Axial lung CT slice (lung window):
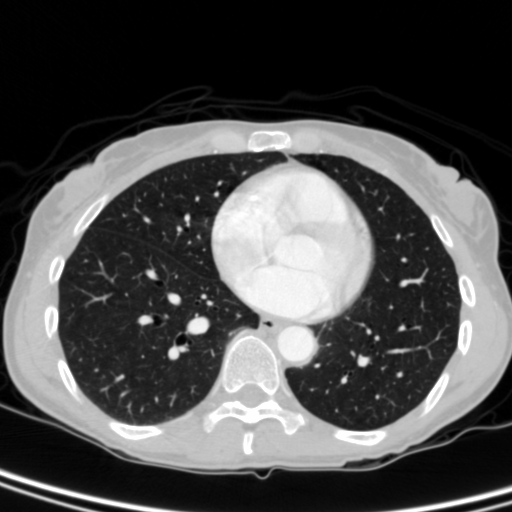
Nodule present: no